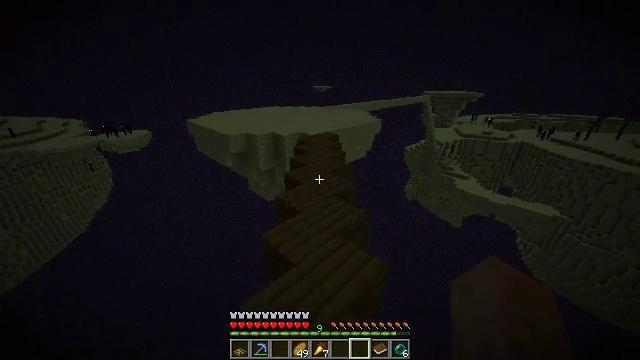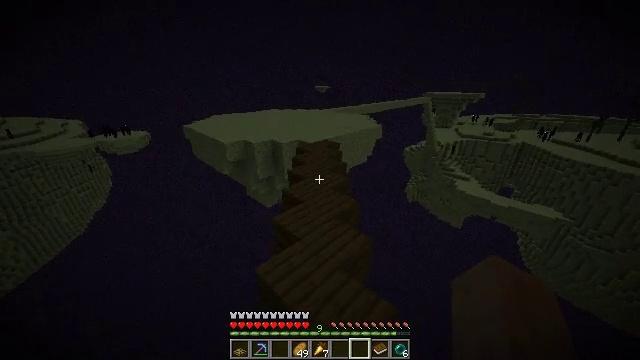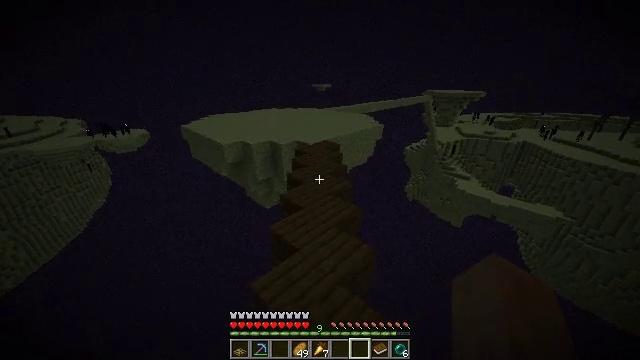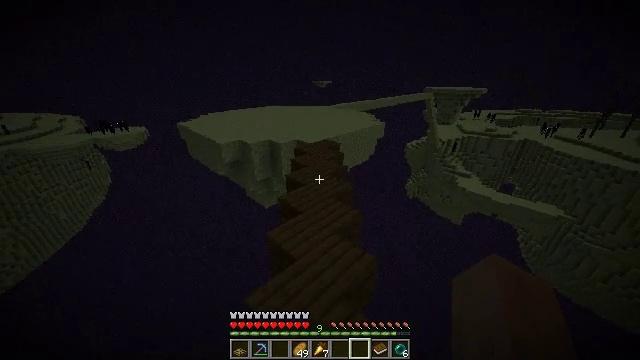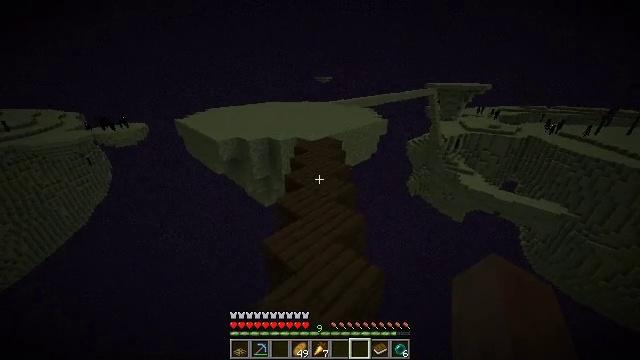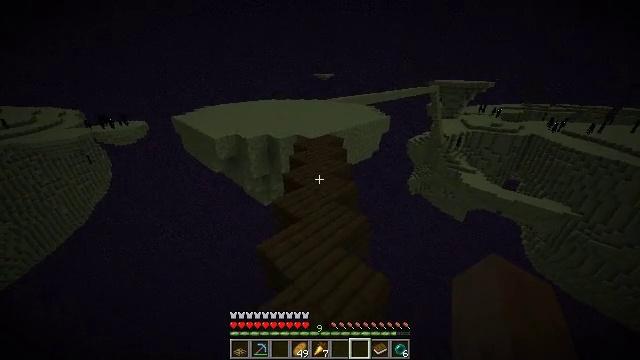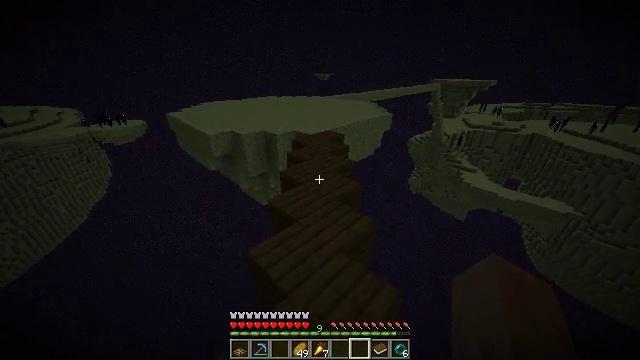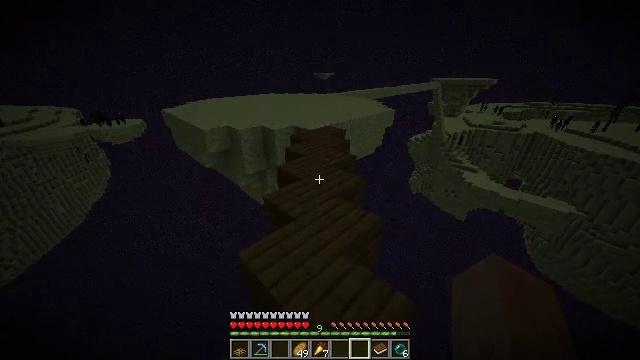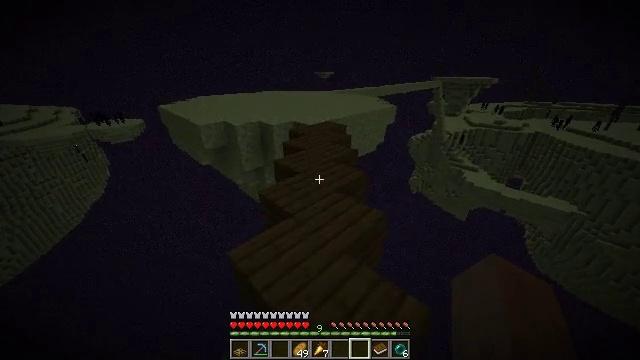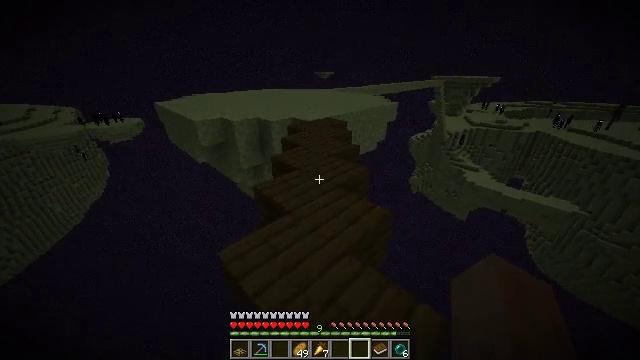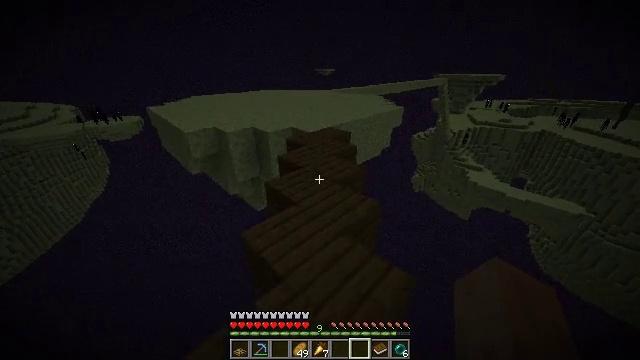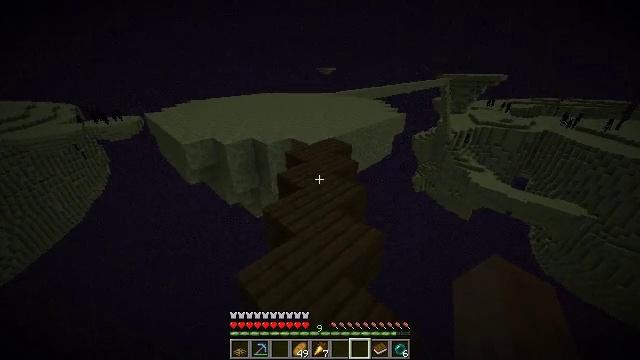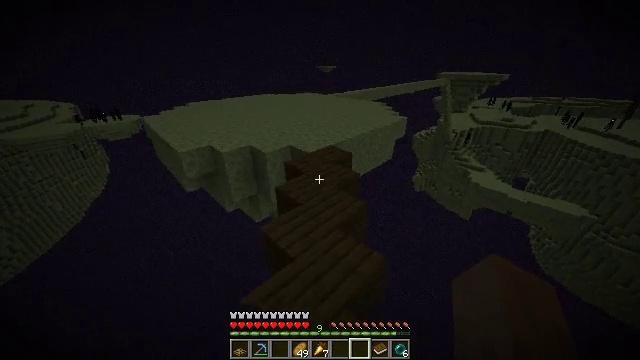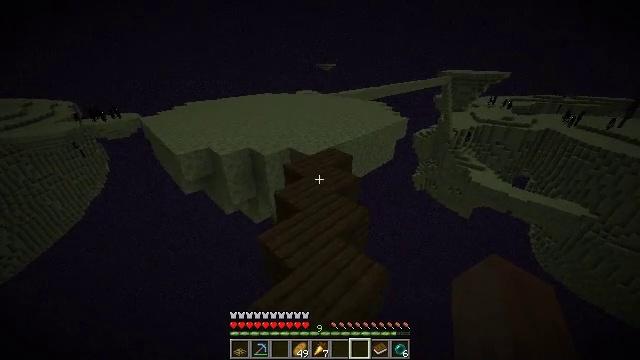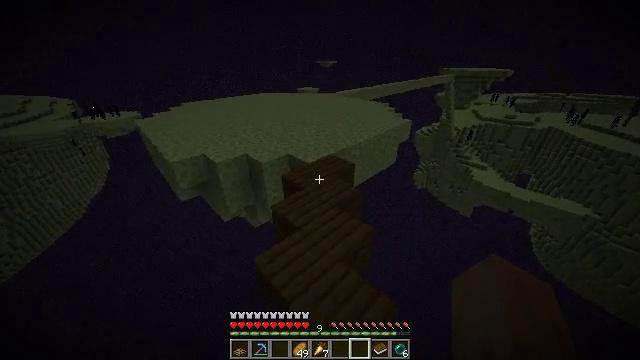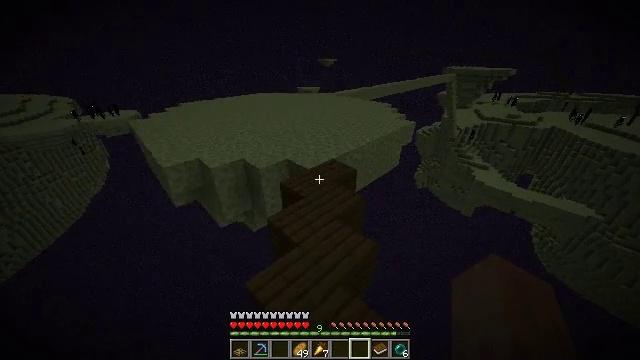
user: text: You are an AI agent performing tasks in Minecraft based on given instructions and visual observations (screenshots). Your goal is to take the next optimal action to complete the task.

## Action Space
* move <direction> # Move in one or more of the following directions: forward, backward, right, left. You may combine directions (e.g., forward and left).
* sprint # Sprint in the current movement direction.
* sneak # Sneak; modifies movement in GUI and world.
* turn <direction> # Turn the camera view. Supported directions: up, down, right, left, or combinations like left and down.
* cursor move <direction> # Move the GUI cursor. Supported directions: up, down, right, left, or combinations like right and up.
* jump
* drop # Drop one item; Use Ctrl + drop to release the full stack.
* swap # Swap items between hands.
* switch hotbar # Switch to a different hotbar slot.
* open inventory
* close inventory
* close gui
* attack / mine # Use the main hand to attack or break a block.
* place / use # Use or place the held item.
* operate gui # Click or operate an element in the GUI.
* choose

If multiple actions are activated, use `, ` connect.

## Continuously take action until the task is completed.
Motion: motion action
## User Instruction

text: Break some end stone blocks.
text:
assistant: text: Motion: move forward, sprint, jump
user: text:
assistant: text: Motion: move forward, sprint, jump
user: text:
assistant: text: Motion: move forward, sprint, jump
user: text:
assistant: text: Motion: move forward, sprint, jump
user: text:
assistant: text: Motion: move forward, sprint, jump
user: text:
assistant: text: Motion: move forward, sprint, jump
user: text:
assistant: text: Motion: move forward, sprint, jump
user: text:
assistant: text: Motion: move forward, sprint, jump
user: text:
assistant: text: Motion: move forward, sprint, jump
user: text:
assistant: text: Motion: move forward, sprint, jump
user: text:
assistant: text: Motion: move forward, sprint, jump
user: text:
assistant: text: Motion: move forward, sprint, jump
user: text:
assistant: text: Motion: move forward, sprint, jump
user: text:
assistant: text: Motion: move forward, sprint, jump
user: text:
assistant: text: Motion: move forward, sprint, jump
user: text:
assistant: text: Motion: move forward, sprint, jump
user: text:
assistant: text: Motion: move forward, sprint, jump
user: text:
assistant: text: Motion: move forward, sprint, jump
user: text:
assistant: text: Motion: move forward, sprint, jump
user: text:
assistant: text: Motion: move forward, sprint, jump
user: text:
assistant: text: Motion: move forward, sprint, jump
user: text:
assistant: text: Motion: move forward, sprint, jump
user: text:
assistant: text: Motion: move forward, sprint, jump
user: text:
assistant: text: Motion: move forward, sprint, jump
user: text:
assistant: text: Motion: move forward, sprint, jump
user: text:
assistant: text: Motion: move forward, sprint, jump
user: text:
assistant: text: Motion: move forward, sprint, jump
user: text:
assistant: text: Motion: move forward, sprint, jump
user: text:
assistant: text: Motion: move forward, sprint, jump
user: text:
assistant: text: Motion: move forward, sprint, jump